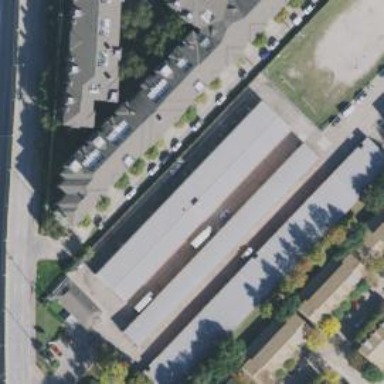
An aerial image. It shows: Warehouse.